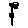
Label: flower